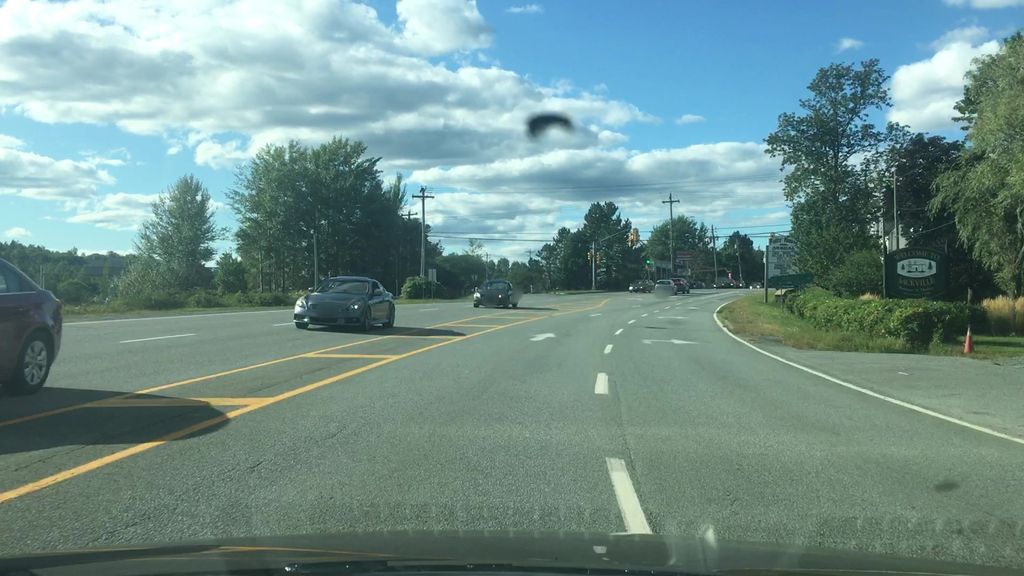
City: halifax